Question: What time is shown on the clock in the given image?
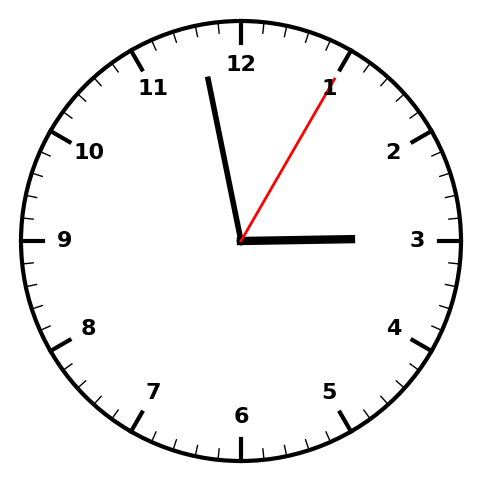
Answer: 02:58:05